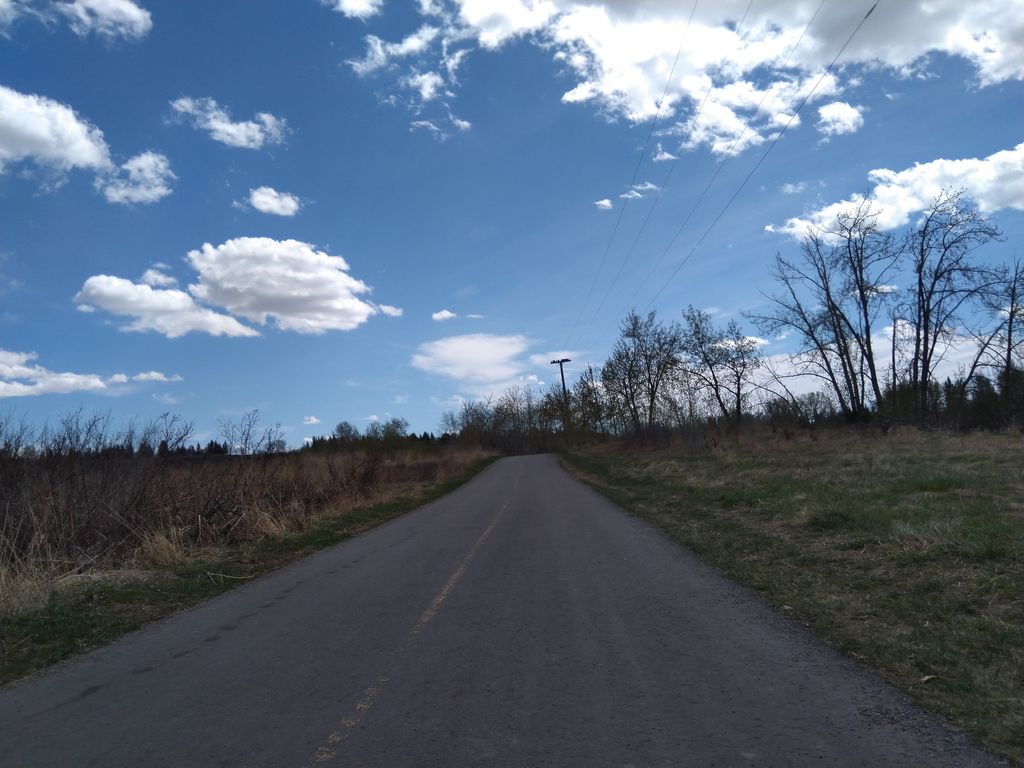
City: calgary